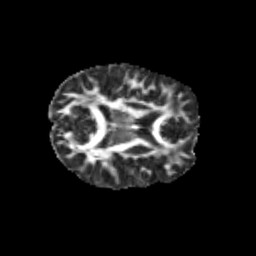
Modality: FA
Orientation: axial
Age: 10
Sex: male
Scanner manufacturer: siemens
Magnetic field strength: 3 T
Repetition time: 3.8 s
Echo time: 0.07 s